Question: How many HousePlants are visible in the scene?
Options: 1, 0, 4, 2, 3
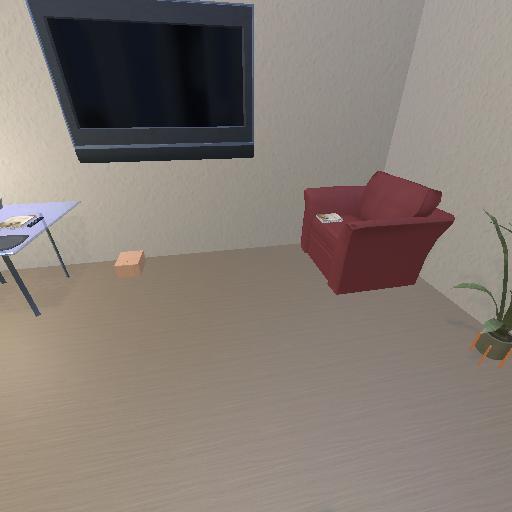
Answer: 1